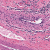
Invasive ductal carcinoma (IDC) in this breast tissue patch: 0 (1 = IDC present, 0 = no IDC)